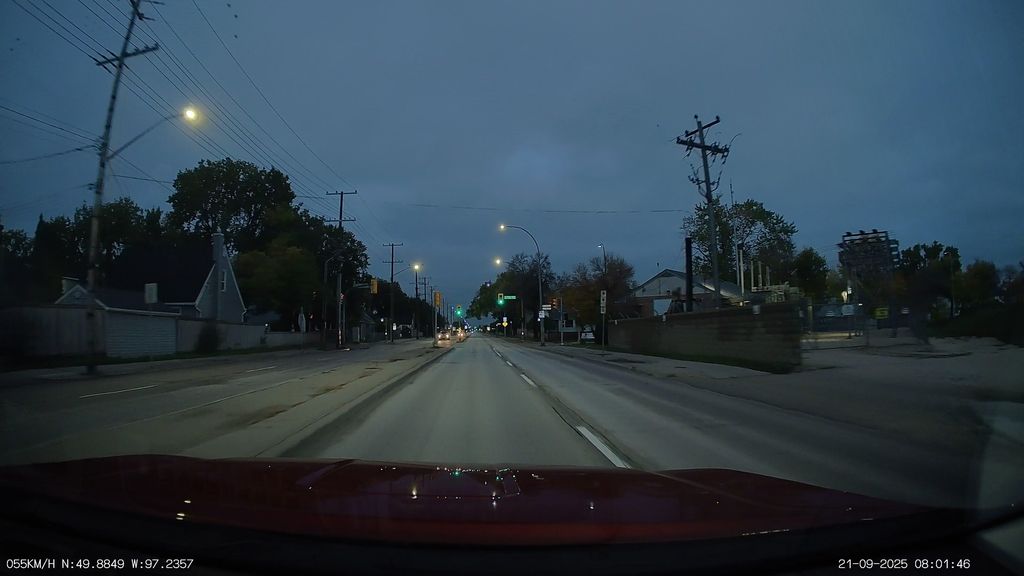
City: winnipeg